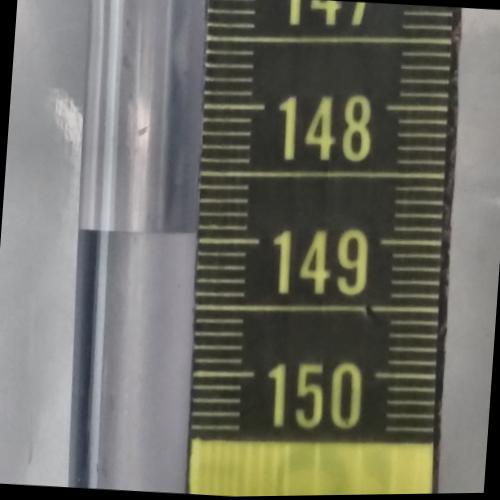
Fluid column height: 148.9 cm